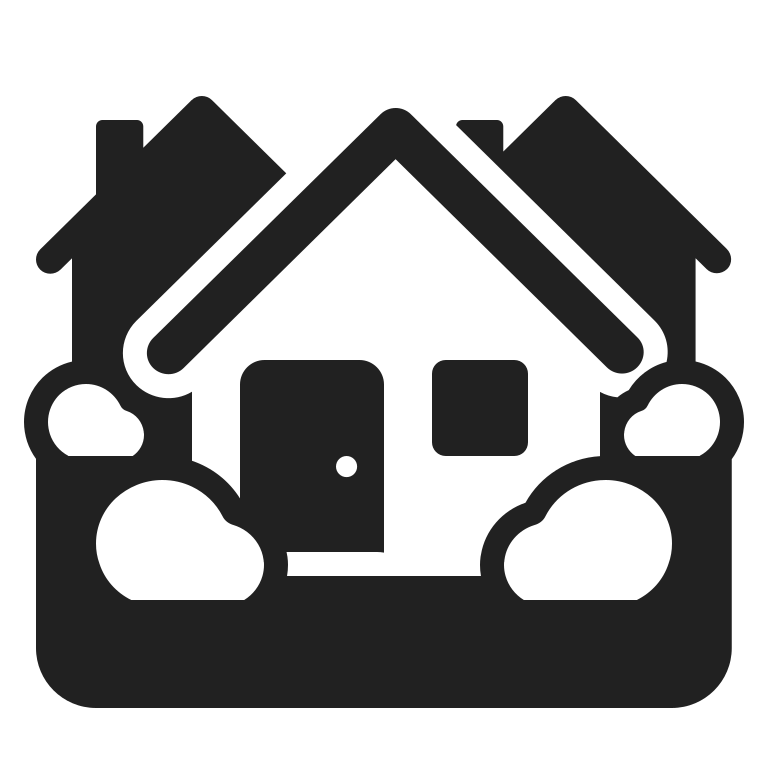
houses high contrast